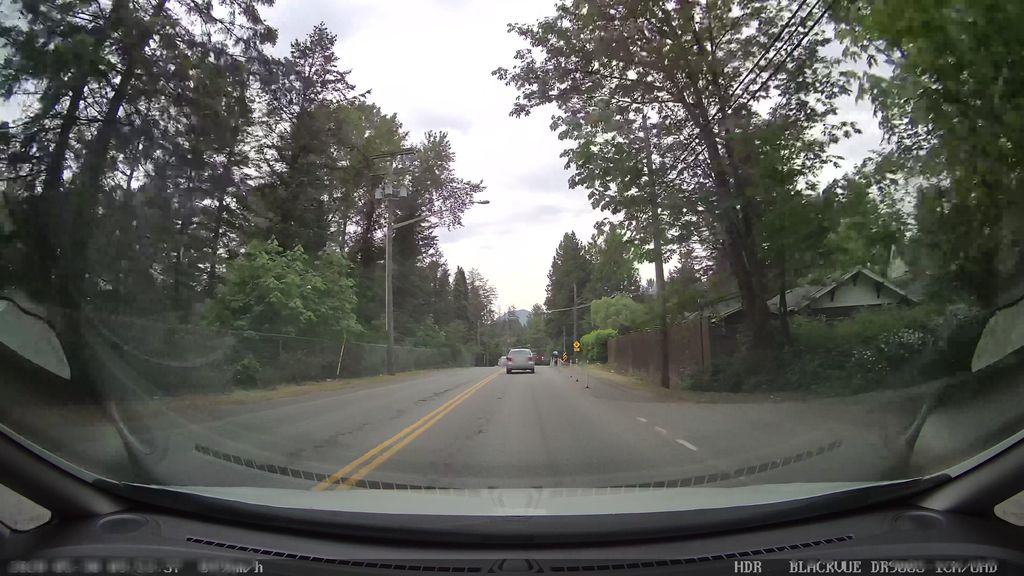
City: vancouver